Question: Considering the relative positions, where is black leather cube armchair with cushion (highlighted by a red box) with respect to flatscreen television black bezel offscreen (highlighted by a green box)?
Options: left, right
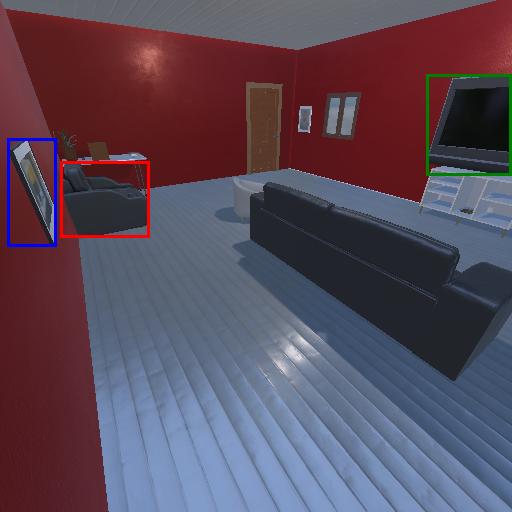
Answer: left